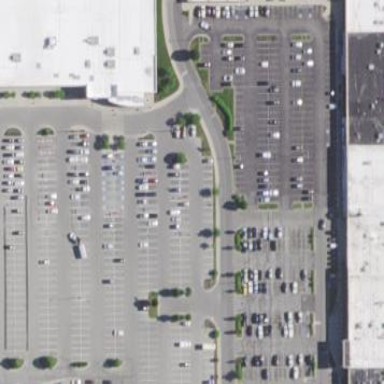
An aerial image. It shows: Retail building.